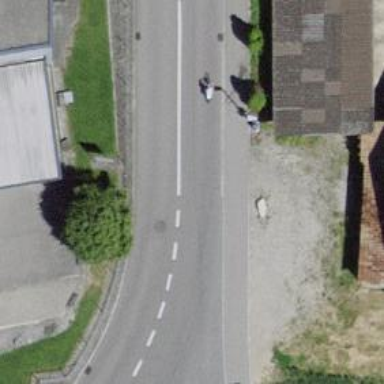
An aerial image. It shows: Residential road.